Question: I am using Fullcalendar javascript plugin and it's the best!
I was hoping if there's a way I can change the button placement. It should look like this
As you can see the Month Name is in between the Left and Right arrow. I've been reading the <URL> documentation but can't imagine how to achieve that kind of button placement.
Is that even possible? Hopefully it is! Your help will be greatly appreciated!
Thanks in advance!
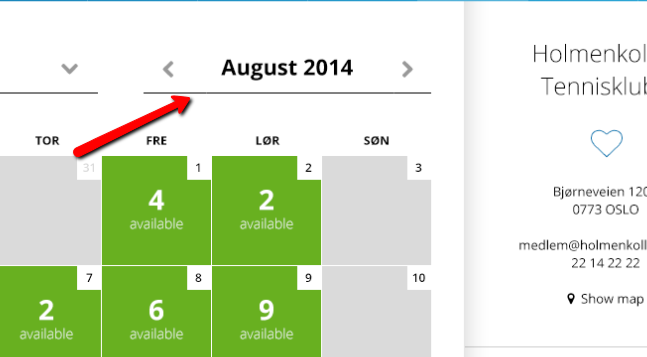
Answer: Looking at the documentation for fullcalendar, you need to look at the header page
<URL>
I believe you should have
'''
{
right: 'prev, title, next'
}
'''